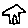
Label: house